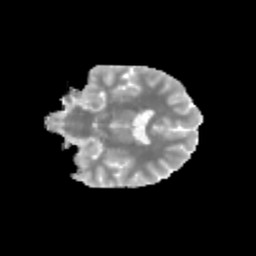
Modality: MD
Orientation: coronal
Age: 11
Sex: female
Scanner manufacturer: siemens
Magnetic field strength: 3 T
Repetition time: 3.8 s
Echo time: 0.07 s